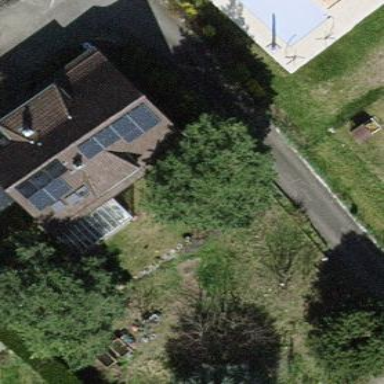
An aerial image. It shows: Simple house.